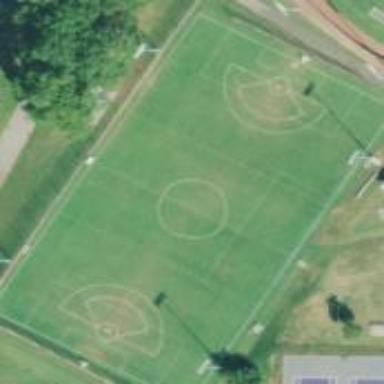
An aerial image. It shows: Soccer pitch for leisure land activities.